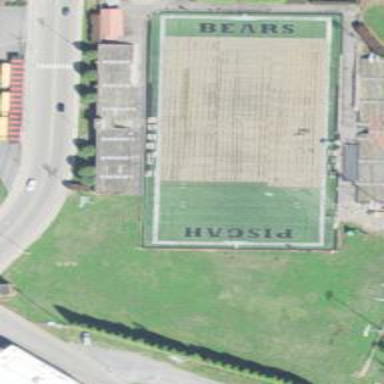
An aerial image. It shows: Artificial turf pitch suitable for American football and soccer activities.